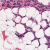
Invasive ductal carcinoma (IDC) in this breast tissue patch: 1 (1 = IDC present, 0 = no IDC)